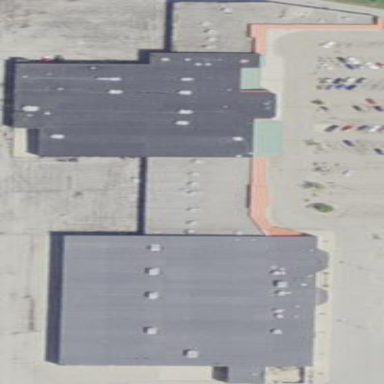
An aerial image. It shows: Retail building.